Question: Is there a way to do an Excel match() function in Python, such that:
In a graph like this
...
...wherein I cut-off at y = 90, I would like to print which corresponding x value is the closest.
Based on my investigation the value/answer should be 4, but how can I possibly print or store this in a variable?
'''
In: print(bss/tss*100)
Out: [ 1.21976032e-14 7.42743185e+01 8.51440985e+01 9.21584826e+01
9.59771981e+01 9.74117561e+01 9.82980987e+01 9.90505760e+01
9.92982678e+01 9.94756800e+01 9.96396123e+01 9.97126077e+01
9.97593424e+01 9.98030600e+01 9.98344280e+01 9.98692896e+01
9.98840717e+01 9.99020097e+01 9.99142963e+01]
'''
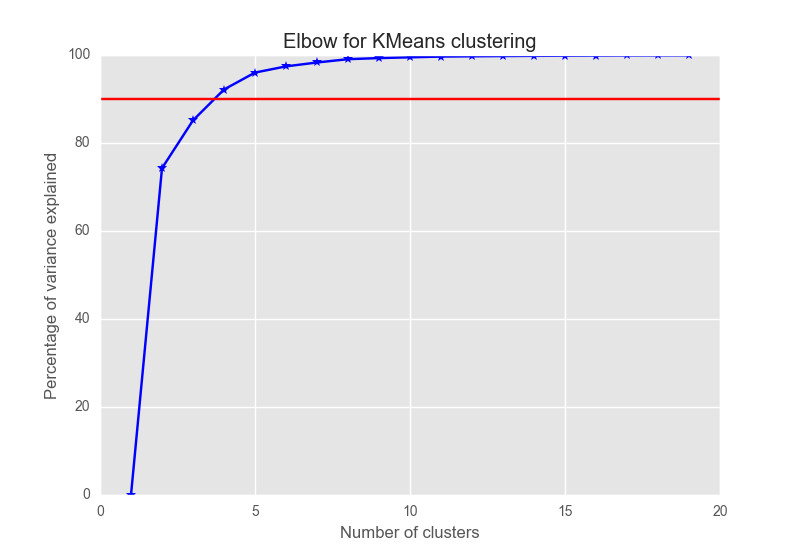
Answer: You can also beat it to death with this simple-minded function.
It finds the first value at least as large as the target value, checks the previous value, and returns the position (1-based, not 0-based) of the closer value.
'''
def match (table, target):
for over in range(len(table)):
if table[over] >= target:
break
# over is the index of the first vale at least as large as the target
# return the position (index+1) of the nearer value
return over+1 if 2*target > table[over-1] + table[over] else over
ss_table = [
1.21976032e-14, 7.42743185e+01, 8.51440985e+01, 9.21584826e+01,
9.59771981e+01, 9.74117561e+01, 9.82980987e+01, 9.90505760e+01,
9.92982678e+01, 9.94756800e+01, 9.96396123e+01, 9.97126077e+01,
9.97593424e+01, 9.98030600e+01, 9.98344280e+01, 9.98692896e+01,
9.98840717e+01, 9.99020097e+01, 9.99142963e+01
]
print match(ss_table, 87)
print match(ss_table, 90)
'''
For your example, this returns 3 and 4, as desired.